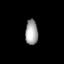
Tissue: lung
Cell type: Epithelial cells
Senescence score: 0.199
Nuclear area (px): 308
Mean DAPI intensity: 162.584